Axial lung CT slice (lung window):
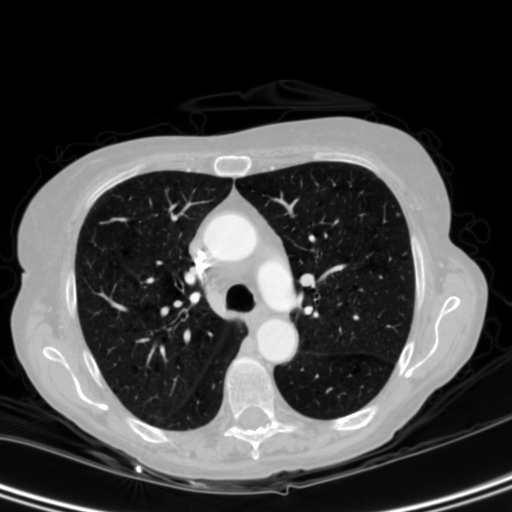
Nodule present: no